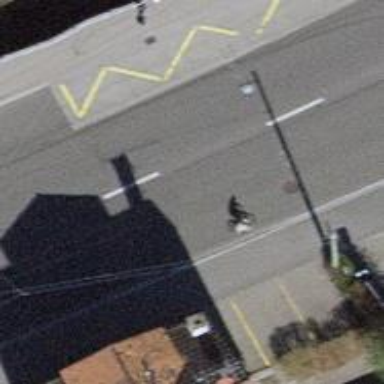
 which is classified as primary highway."